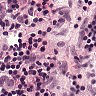
Metastatic tissue present: no